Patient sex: F
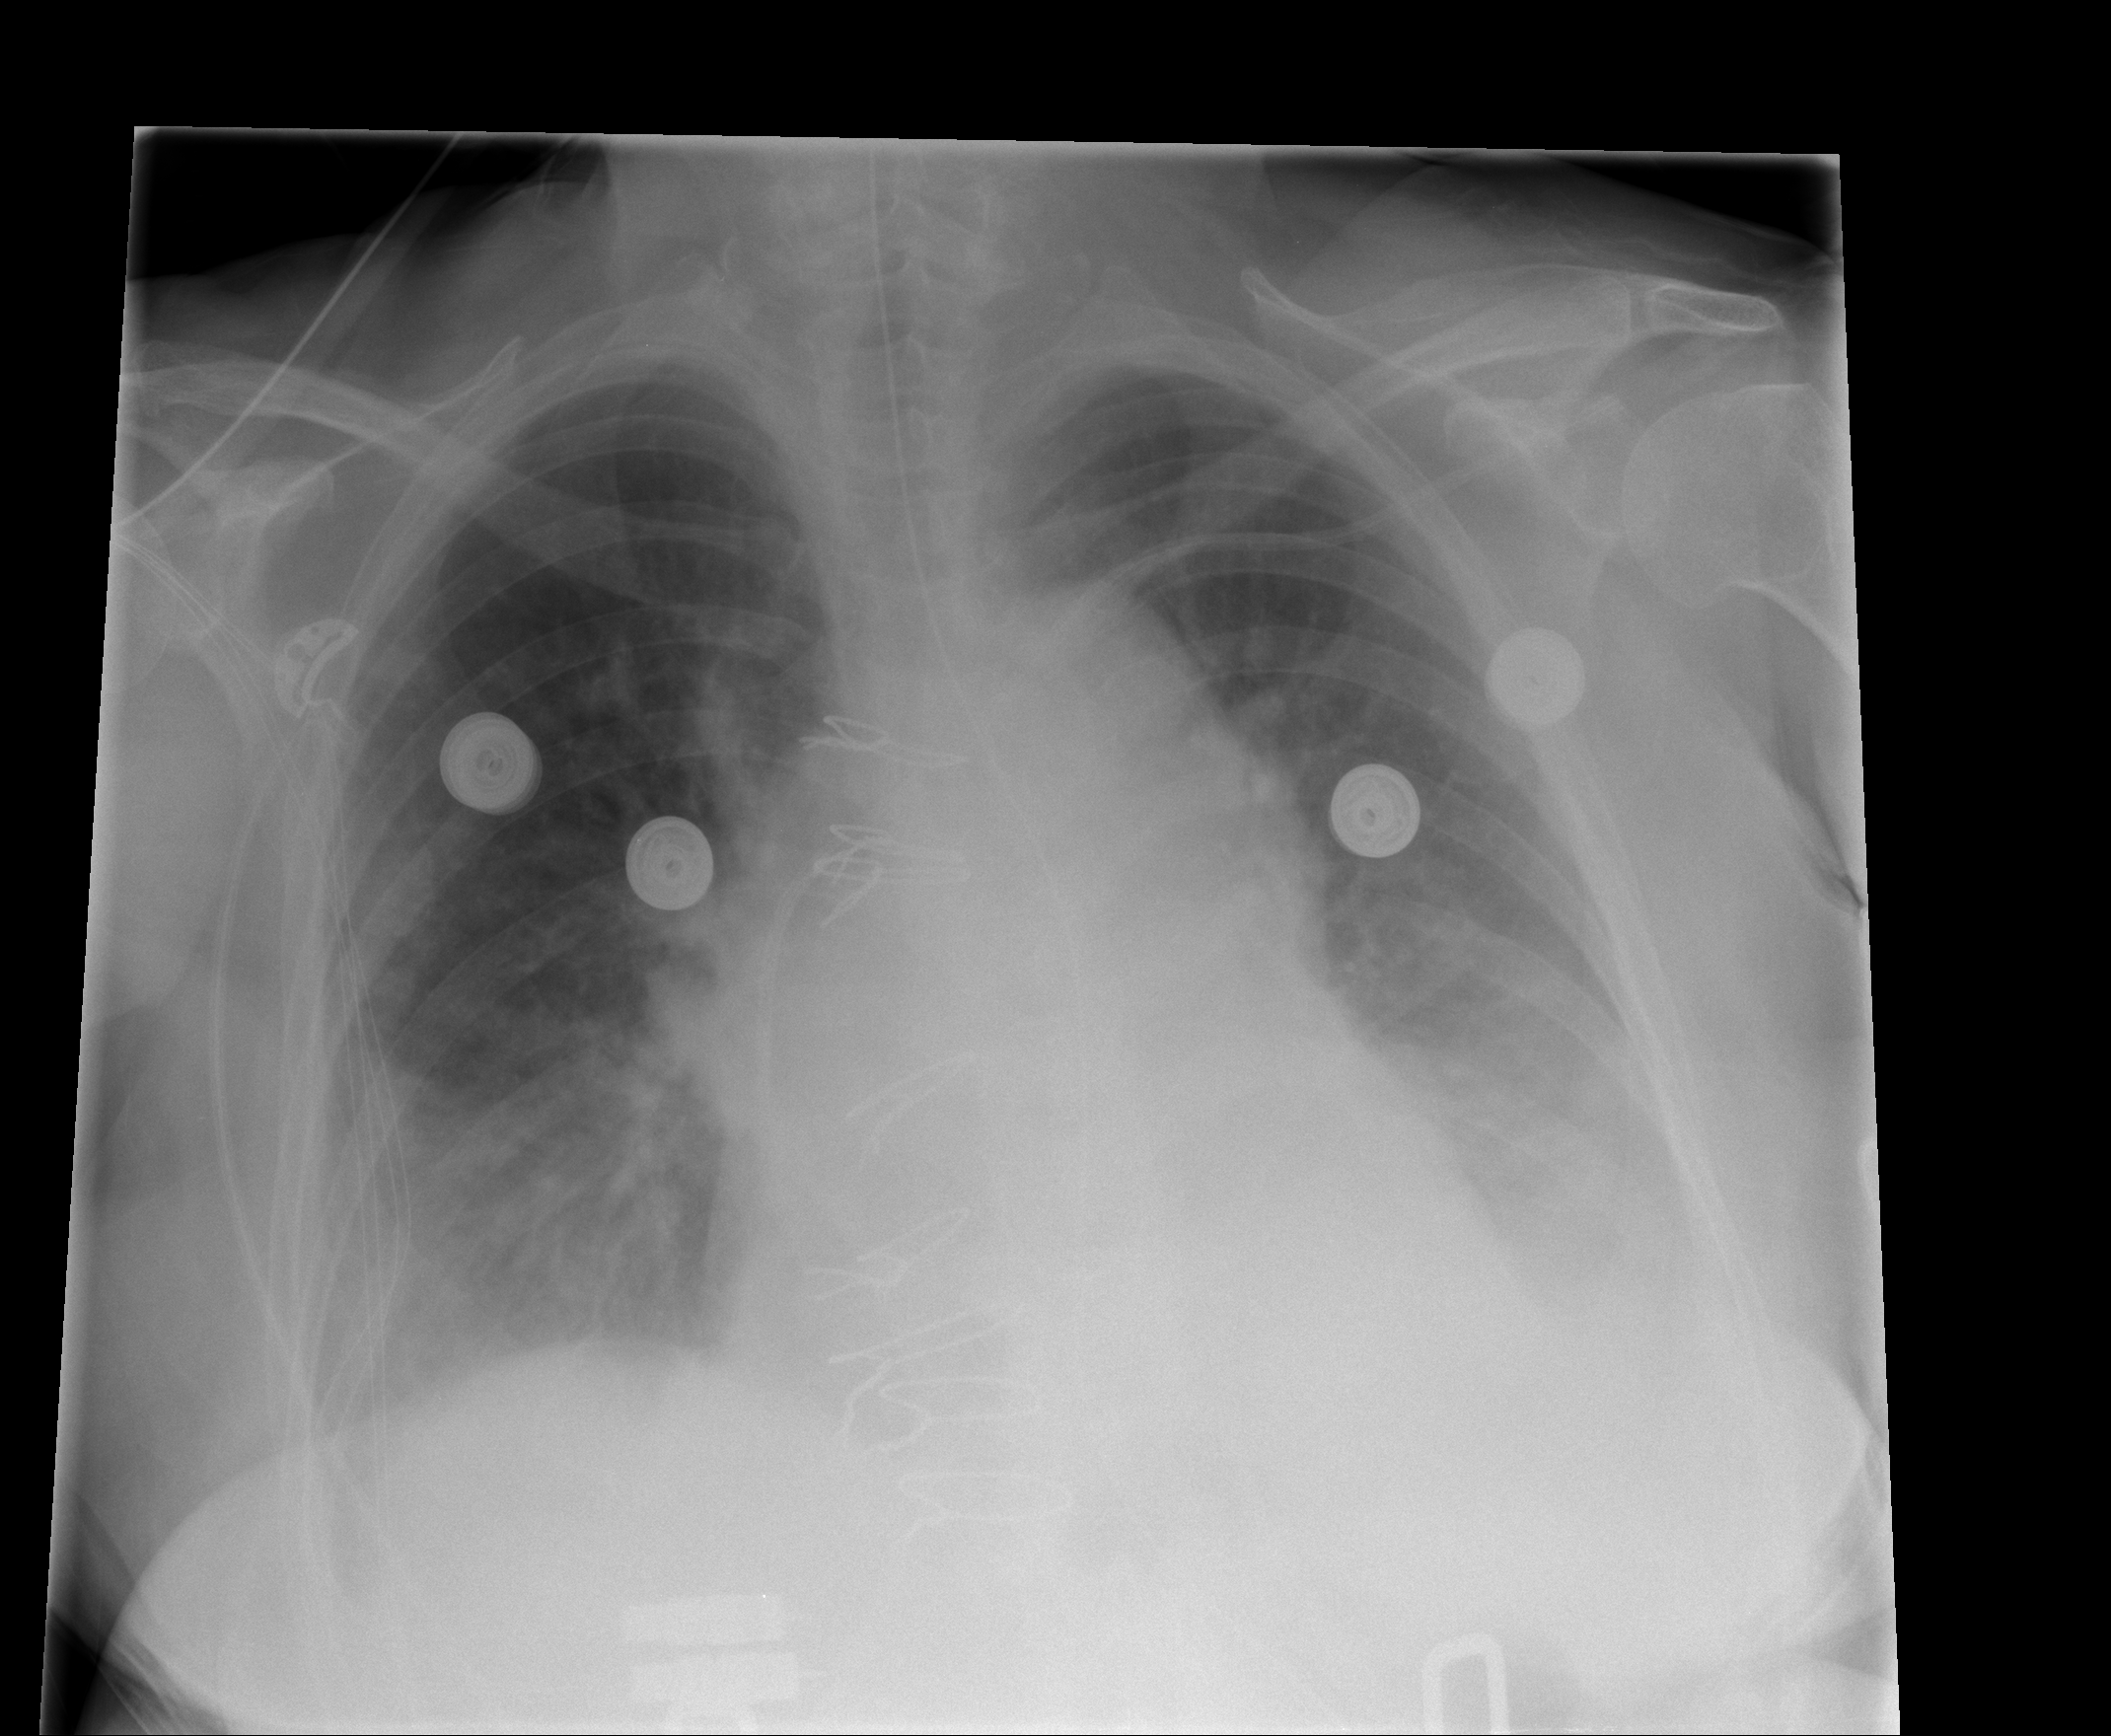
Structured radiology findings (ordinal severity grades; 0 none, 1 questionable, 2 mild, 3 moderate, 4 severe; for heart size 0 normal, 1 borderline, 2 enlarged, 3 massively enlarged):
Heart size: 2
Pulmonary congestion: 2
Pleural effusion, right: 0
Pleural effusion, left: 2
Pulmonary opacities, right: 2
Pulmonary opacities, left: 0
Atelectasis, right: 2
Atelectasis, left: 2